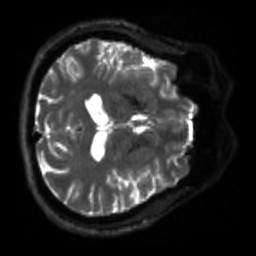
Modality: sbref
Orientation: axial
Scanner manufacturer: siemens
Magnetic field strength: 3 T
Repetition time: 4 s
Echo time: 0.0594 s